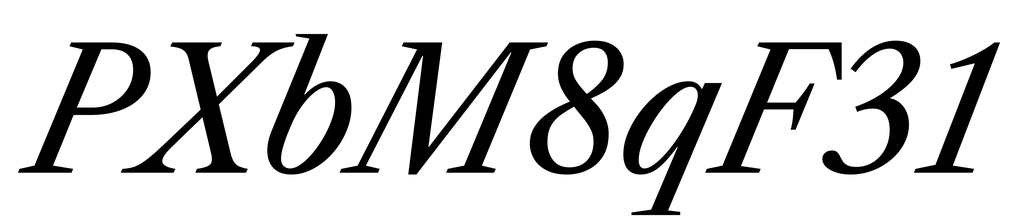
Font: LibreCaslonText-Italic_Italic